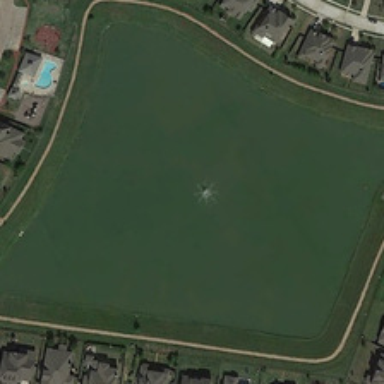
There are some buildings, grassland and road .